Question: I want to use a loop to load and/or modify data and plot the result within the loop using Bokeh (I am familiar with <URL>. Here is a simple example
'''
import numpy as np
from bokeh.plotting import figure, output_file, show
output_file('bokeh_cycle_colors.html')
p = figure(width=400, height=400)
x = np.linspace(0, 10)
for m in xrange(10):
y = m * x
p.line(x, y, legend='m = {}'.format(m))
p.legend.location='top_left'
show(p)
'''
which generates this plot

How do I make it so the colors cycle without coding up a list of colors and a modulus operation to repeat when the number of colors runs out?
There was some discussion on GitHub related to this, issues <URL> for 'cycle color' did not actually contain the word 'cycle' anywhere on the page.
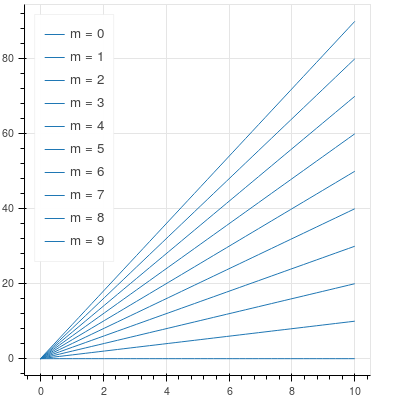
Answer: It is probably easiest to just get the list of colors and cycle it yourself using <URL>:
'''
import numpy as np
from bokeh.plotting import figure, output_file, show
# select a palette
from bokeh.palettes import Dark2_5 as palette
# itertools handles the cycling
import itertools
output_file('bokeh_cycle_colors.html')
p = figure(width=400, height=400)
x = np.linspace(0, 10)
# create a color iterator
colors = itertools.cycle(palette)
for m, color in zip(range(10), colors):
y = m * x
p.line(x, y, legend='m = {}'.format(m), color=color)
p.legend.location='top_left'
show(p)
'''
<URL>